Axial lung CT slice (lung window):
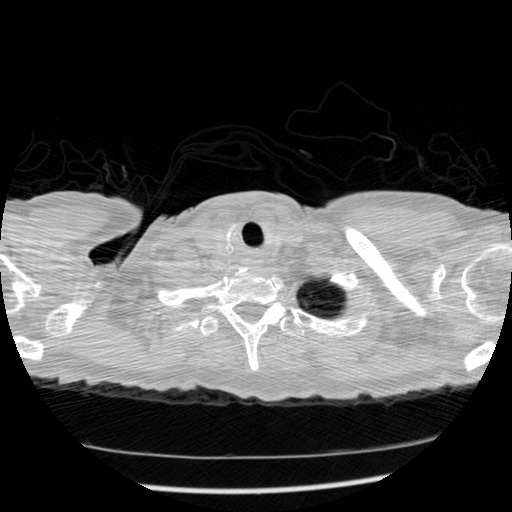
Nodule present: no